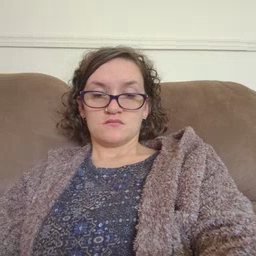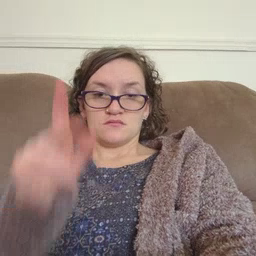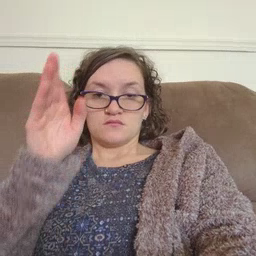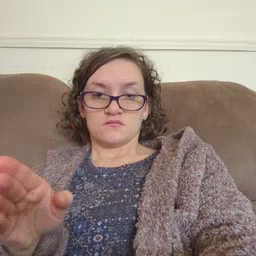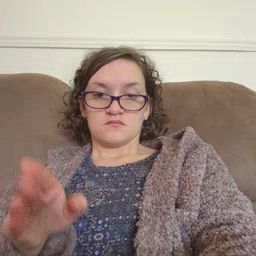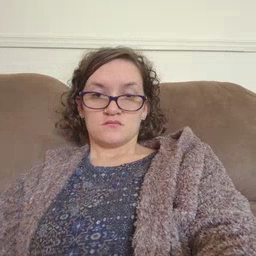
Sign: person